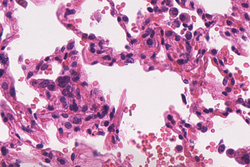
Tumor epithelial tissue: no
Tumor-associated stroma tissue: no
Normal tissue: yes